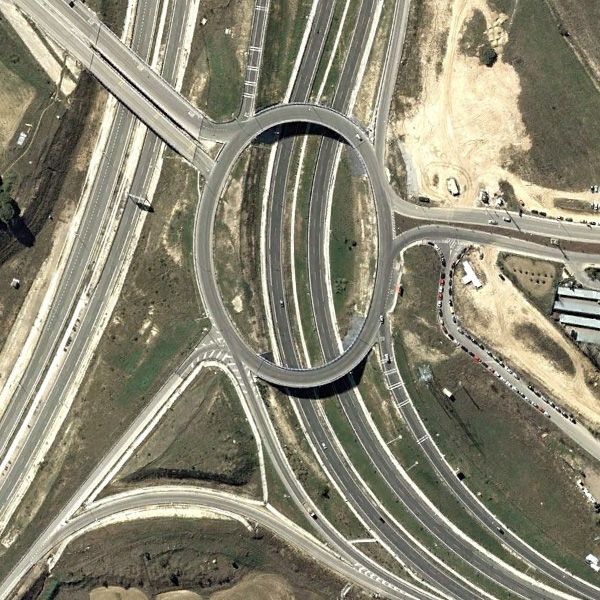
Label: Viaduct